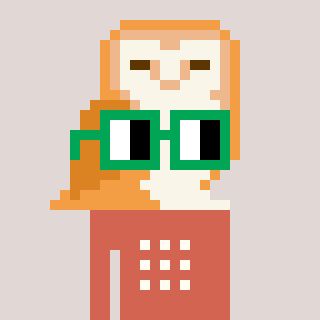
a pixel art character with square green glasses, a owl-shaped head and a peachy-colored body on a warm background